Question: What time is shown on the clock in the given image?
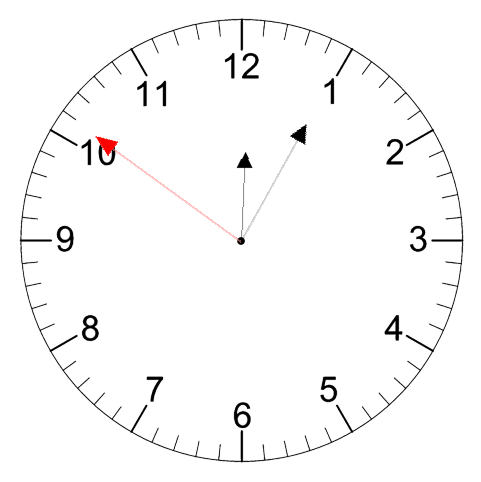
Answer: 12:04:51